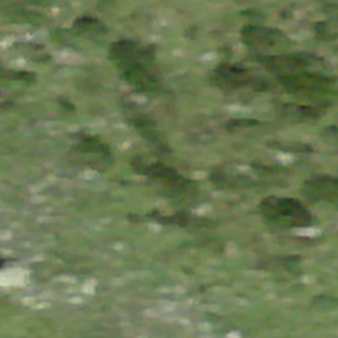
Label: other